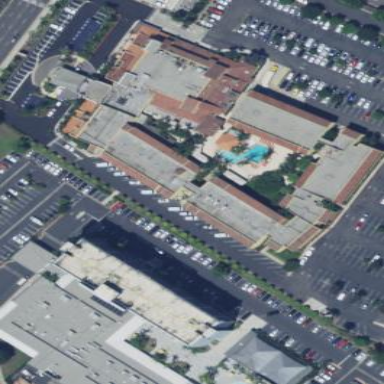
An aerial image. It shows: Parking area with surface.